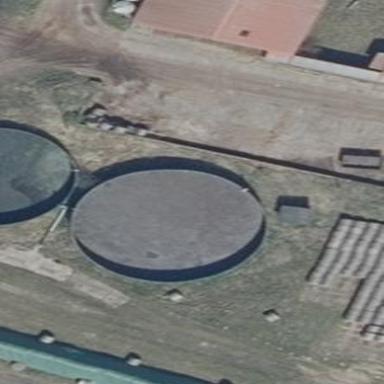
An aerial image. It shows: Building with storage tank.